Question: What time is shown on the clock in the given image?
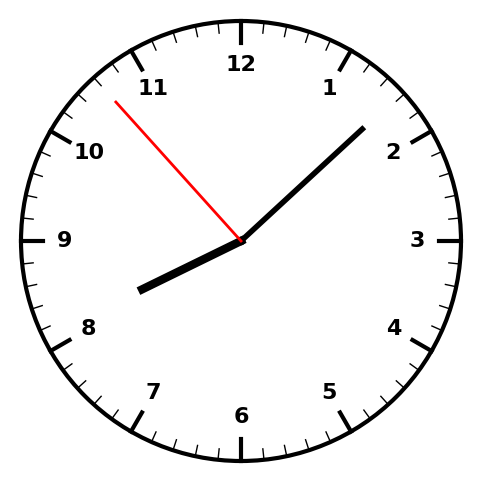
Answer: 08:07:53